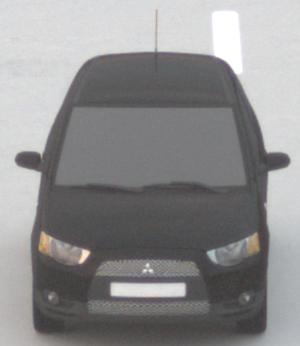
Make: Mitsubishi
Model: Colt 1.1
Detailed model: Colt (VI)
Model produced from: 2008/11
Model produced until: 2010/10
Doors: 3
Color: black
Road condition: dry road
Daytime: sunrise or sunset
Contrast: low contrast